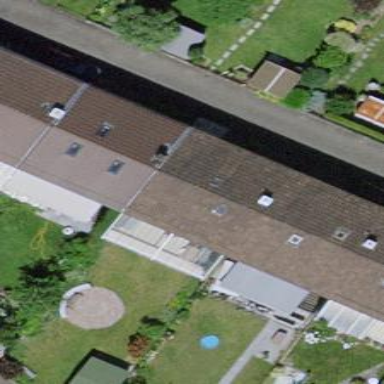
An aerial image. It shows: Residential building with gabled roof made of roof tiles.